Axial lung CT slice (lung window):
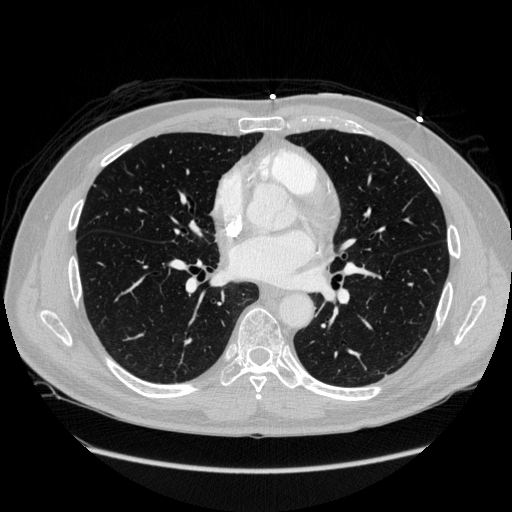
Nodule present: no